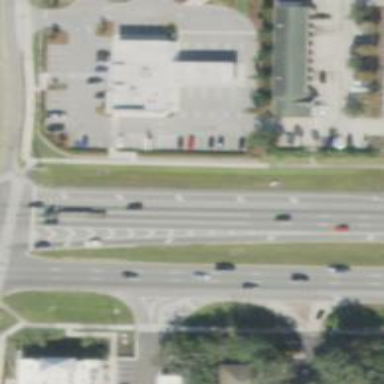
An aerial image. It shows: Primary link highway with asphalt surface.